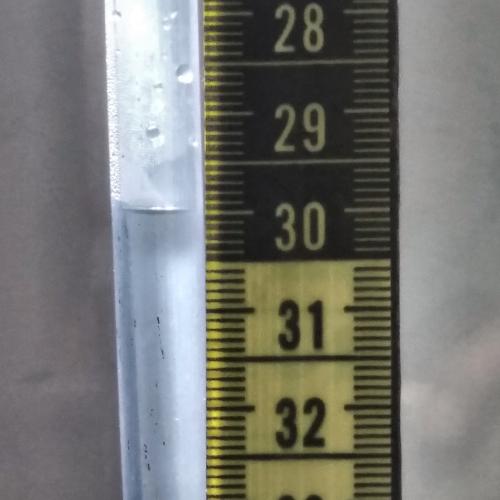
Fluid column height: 30.0 cm